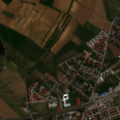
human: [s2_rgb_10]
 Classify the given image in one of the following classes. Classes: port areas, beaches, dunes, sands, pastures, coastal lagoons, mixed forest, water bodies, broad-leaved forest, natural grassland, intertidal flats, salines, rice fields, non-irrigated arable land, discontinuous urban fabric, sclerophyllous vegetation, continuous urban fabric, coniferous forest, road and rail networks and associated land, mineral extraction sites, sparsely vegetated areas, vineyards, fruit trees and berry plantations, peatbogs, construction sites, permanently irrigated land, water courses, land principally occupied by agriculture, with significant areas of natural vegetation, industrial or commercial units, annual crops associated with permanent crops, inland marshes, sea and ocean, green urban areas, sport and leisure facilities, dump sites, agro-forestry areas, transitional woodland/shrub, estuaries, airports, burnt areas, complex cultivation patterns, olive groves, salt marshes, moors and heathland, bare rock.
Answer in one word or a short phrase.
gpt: discontinuous urban fabric, non-irrigated arable land, land principally occupied by agriculture, with significant areas of natural vegetation